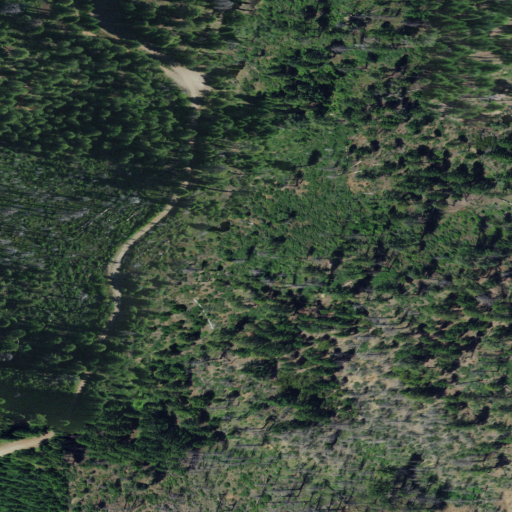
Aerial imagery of ridge(s) in California named Grider Ridge containing shrub, evergreen forest, open development, grassland, high intensity development, and low intensity development